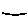
Label: line